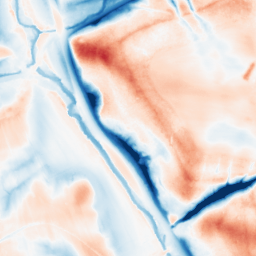
Category: edge_preserving
Decomposition family: guided
Decomposition parameters: radius: 16
eps: 0.1
Upsampling method: bilinear
Upsampling parameters: scale: 4
Upsampling scale: 4